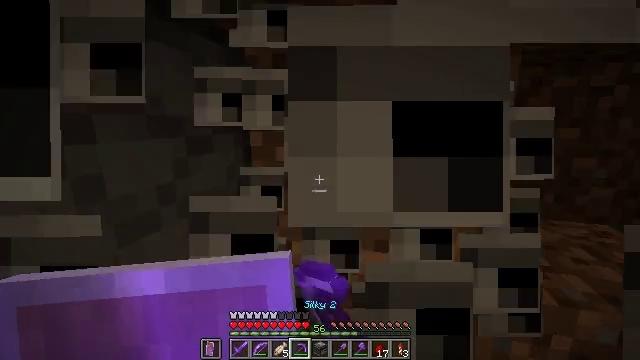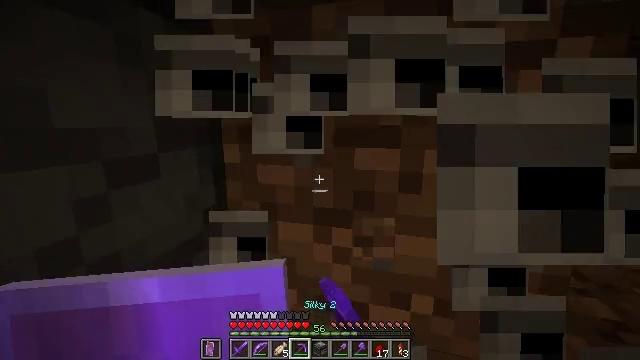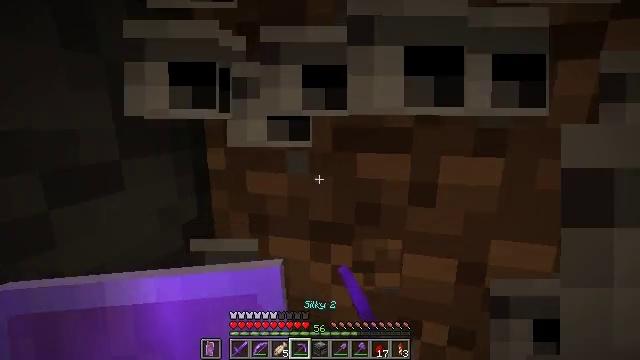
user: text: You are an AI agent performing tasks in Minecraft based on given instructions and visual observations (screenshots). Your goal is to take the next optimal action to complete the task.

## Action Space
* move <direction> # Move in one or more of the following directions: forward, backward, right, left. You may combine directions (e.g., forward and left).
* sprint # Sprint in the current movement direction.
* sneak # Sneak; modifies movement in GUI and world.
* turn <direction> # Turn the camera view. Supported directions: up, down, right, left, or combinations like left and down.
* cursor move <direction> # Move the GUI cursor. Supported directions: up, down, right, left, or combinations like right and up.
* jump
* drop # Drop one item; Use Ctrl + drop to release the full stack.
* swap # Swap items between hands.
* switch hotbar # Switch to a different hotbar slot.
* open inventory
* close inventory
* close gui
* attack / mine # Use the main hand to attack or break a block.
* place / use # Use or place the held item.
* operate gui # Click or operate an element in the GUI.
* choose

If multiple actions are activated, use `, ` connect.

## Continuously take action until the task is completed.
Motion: motion action
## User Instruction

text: Attack the observer device.
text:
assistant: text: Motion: move forward
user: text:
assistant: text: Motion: move forward
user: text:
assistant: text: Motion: no_op